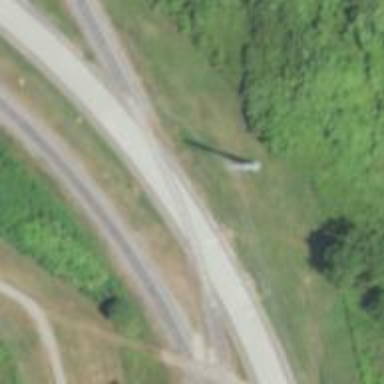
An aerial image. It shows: Rail spur service.